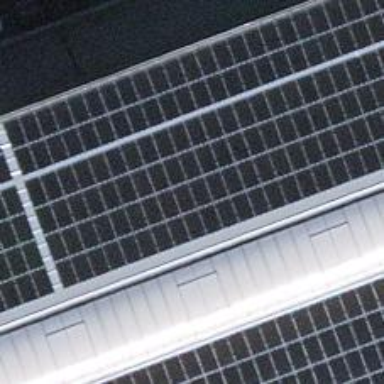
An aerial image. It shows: Solar power generator using photovoltaic panels.